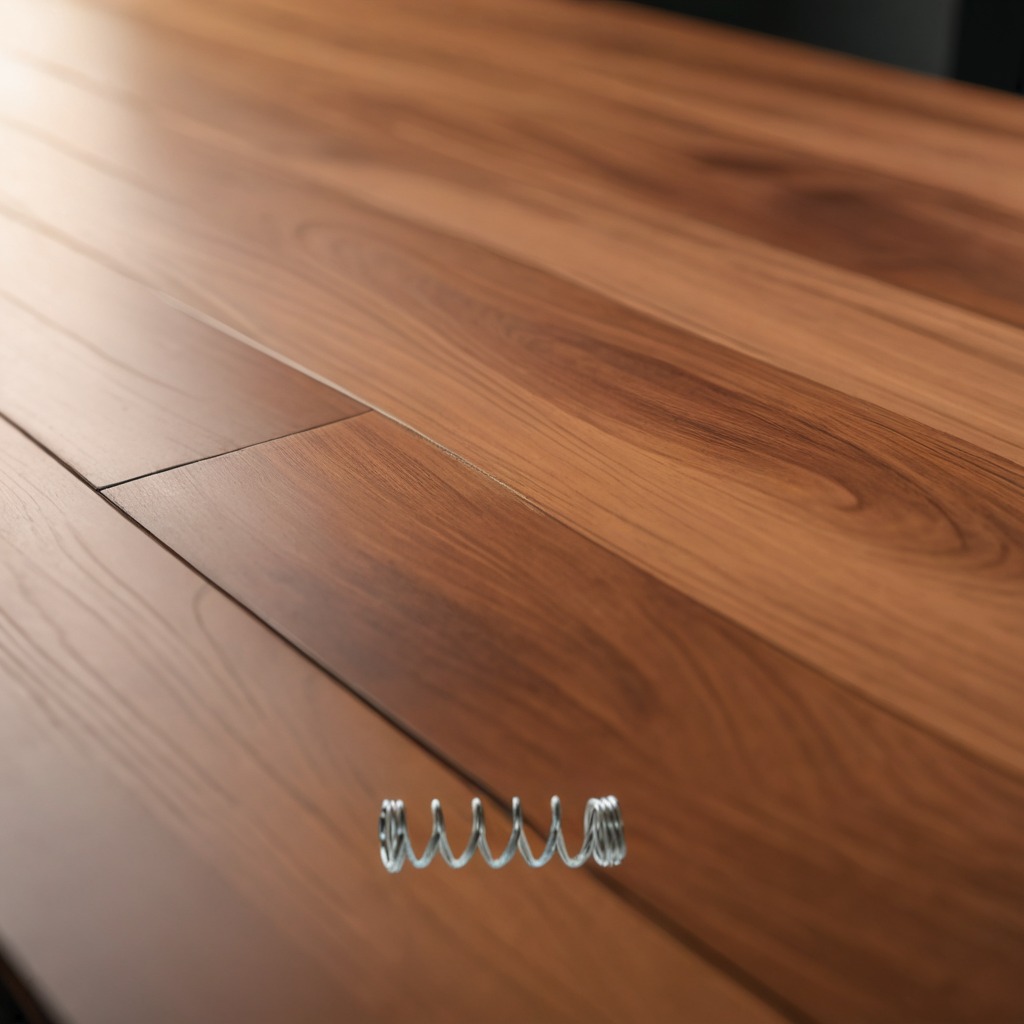
A coiled metal spring is lying on a wooden table in a carpentry studio.